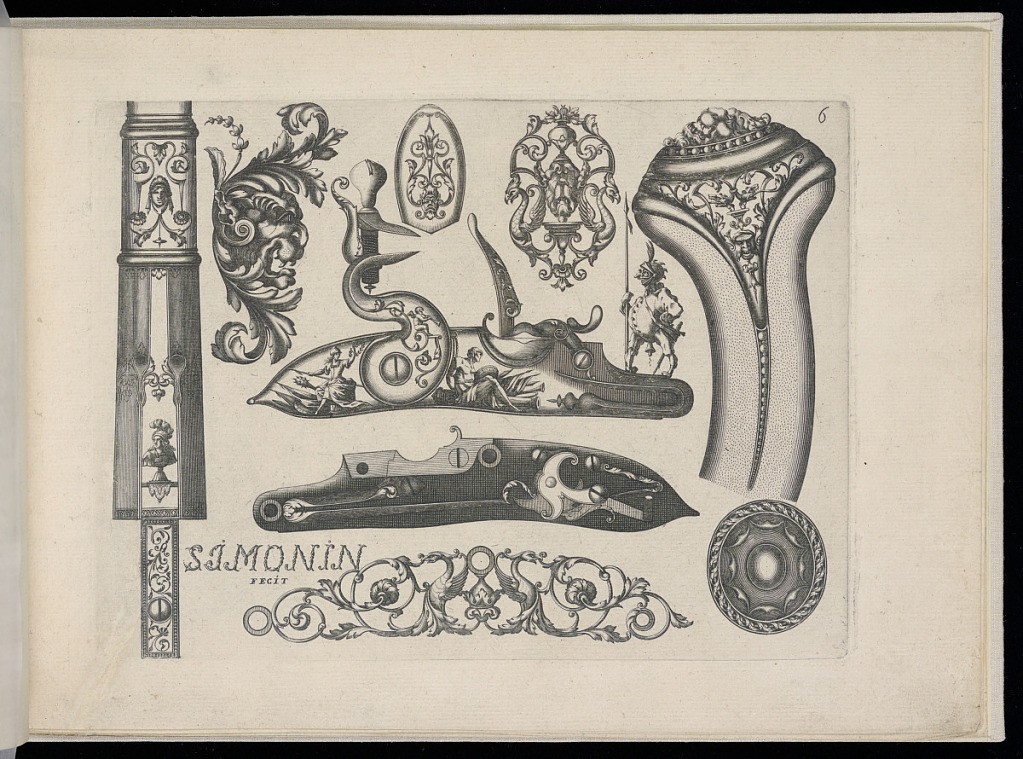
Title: Designs for Firearms Ornament and Fittings
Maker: Claude Simonin, French, ca. 1635 – 1721
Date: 1705
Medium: Engraving on laid paper
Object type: Print
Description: Plate six from a pattern book with designs for firearm fittings and ornament featuring grotesque motifs, figures, portrait busts, mascarons (masks), fantastical creatures, birds, foliate scrolls, scrolling leaves (rinceaux), fleurons, and rosettes. The plate is numbered and signed.